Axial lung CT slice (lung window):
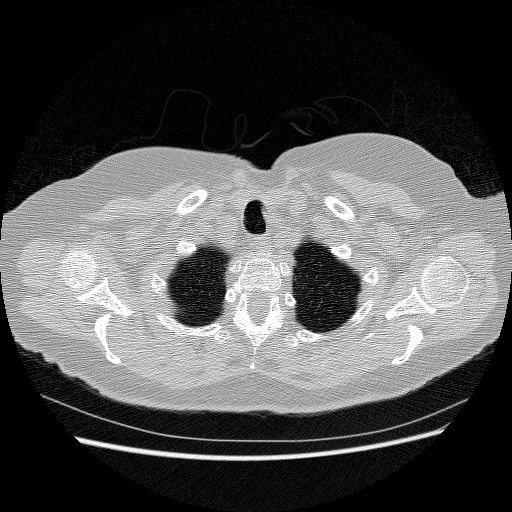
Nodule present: no